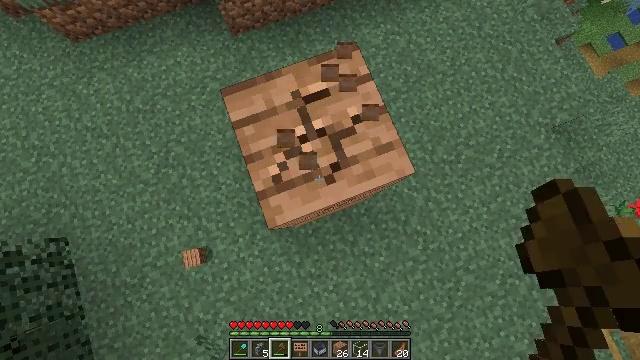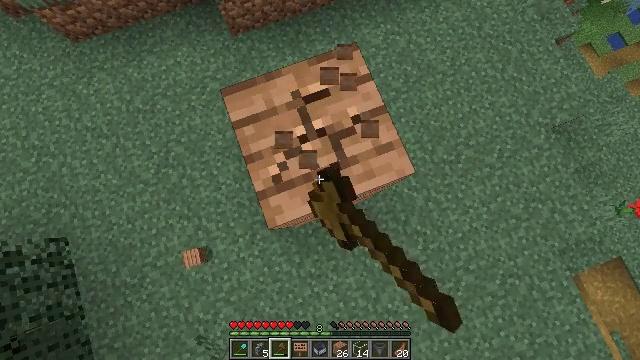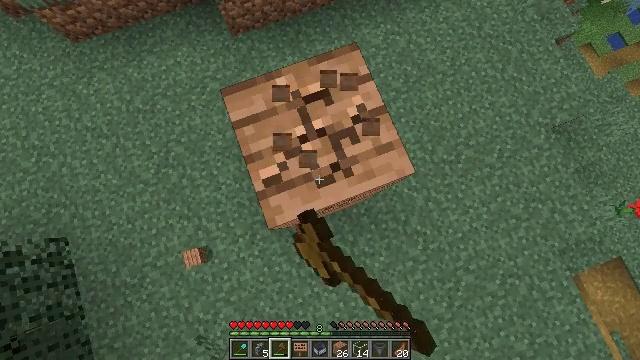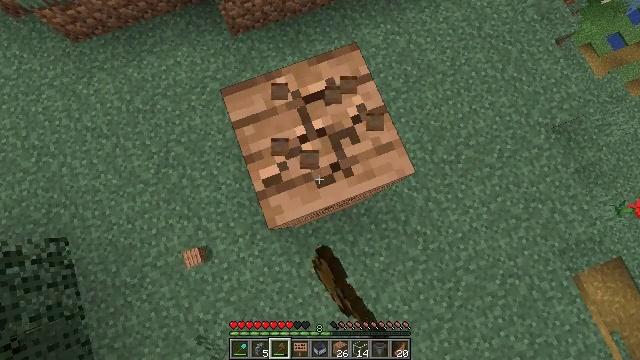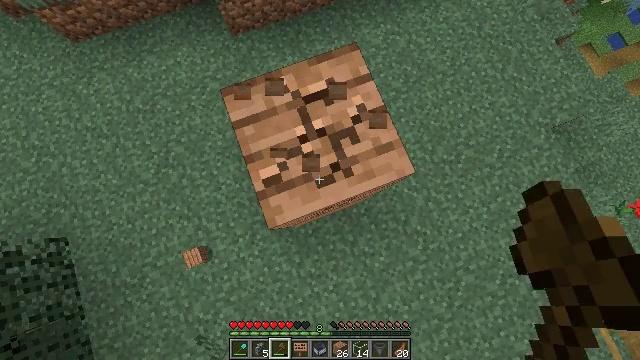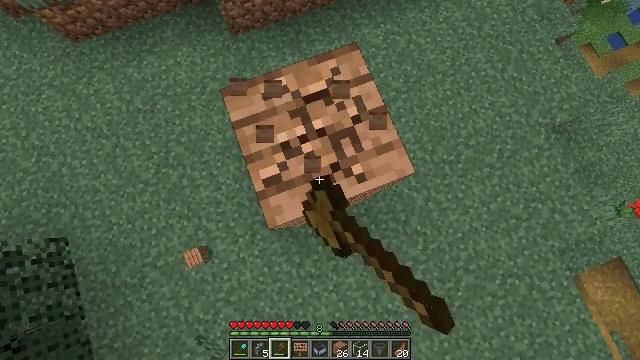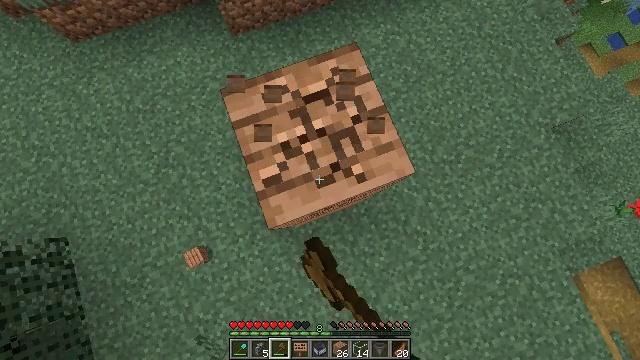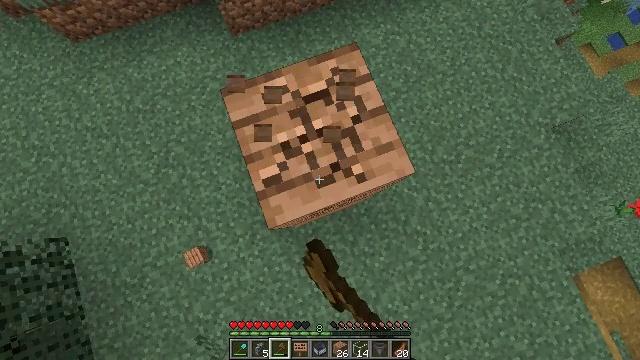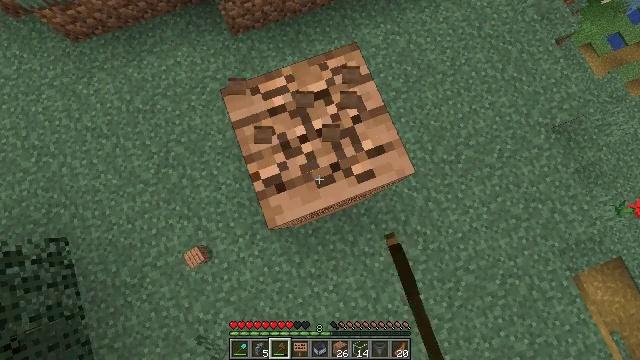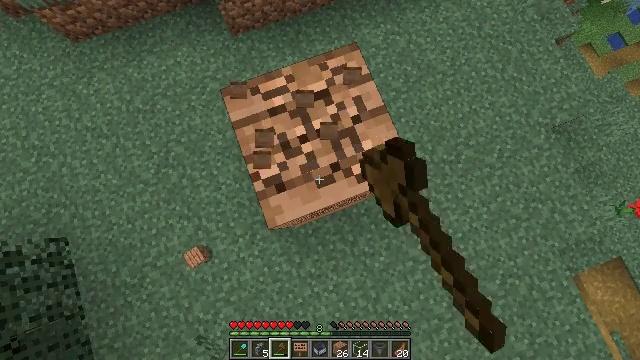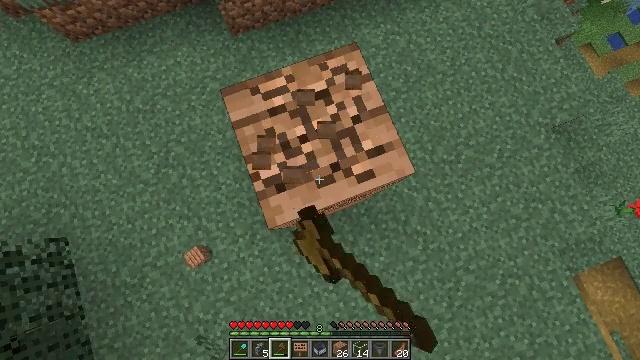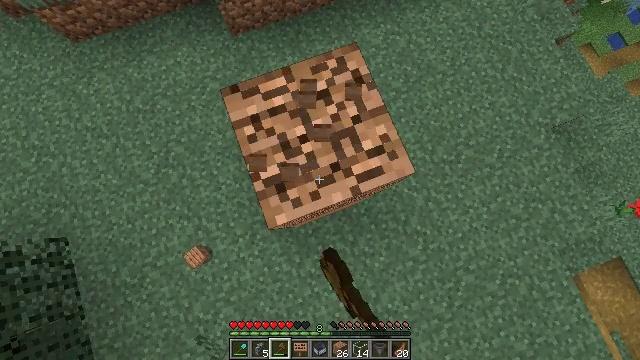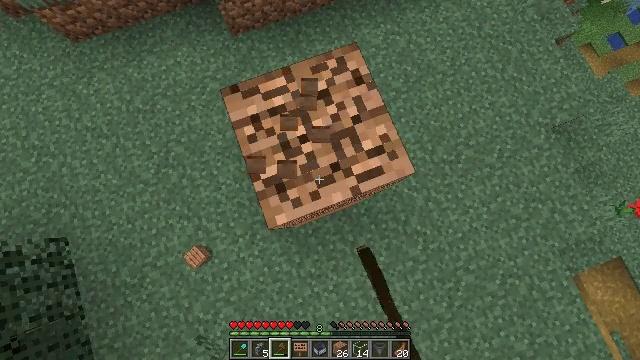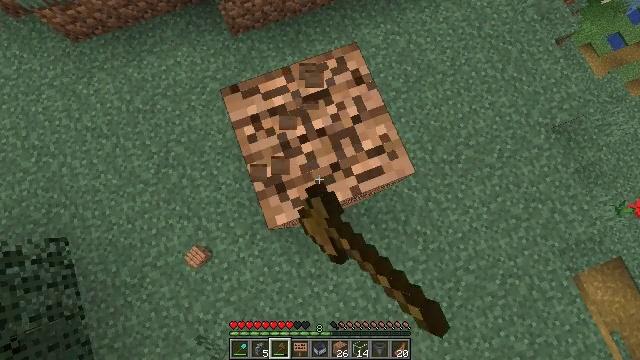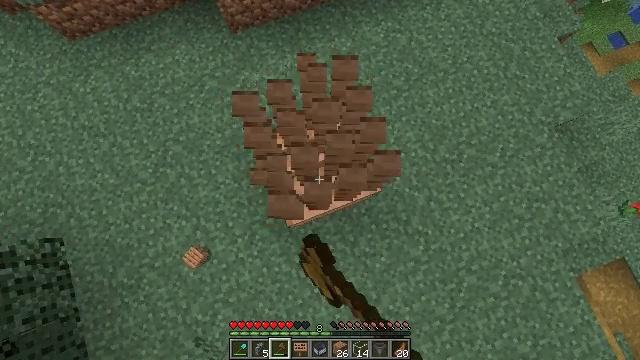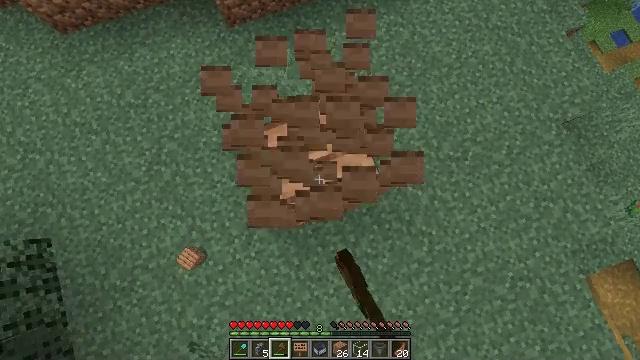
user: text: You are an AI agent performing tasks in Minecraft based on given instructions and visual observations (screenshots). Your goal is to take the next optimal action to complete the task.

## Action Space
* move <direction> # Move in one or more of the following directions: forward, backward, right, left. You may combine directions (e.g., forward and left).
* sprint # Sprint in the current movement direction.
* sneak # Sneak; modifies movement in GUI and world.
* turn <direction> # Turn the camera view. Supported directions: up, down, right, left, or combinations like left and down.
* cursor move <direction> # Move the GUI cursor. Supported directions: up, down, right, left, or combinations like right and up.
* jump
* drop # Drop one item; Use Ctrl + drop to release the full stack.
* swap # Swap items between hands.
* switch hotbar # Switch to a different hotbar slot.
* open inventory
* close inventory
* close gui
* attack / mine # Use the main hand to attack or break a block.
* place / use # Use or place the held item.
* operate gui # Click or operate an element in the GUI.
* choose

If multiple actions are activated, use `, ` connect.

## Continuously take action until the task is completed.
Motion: motion action
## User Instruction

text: Mine jungle planks from a structure.
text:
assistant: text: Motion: attack / mine
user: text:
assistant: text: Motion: attack / mine
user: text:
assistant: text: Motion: attack / mine
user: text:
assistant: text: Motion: attack / mine
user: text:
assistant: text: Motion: attack / mine
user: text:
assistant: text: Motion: attack / mine
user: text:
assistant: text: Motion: attack / mine
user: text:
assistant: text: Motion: attack / mine
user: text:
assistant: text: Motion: attack / mine
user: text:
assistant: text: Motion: attack / mine
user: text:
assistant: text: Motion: attack / mine
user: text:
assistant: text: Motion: attack / mine
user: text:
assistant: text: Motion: attack / mine
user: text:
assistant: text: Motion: attack / mine
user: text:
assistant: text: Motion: attack / mine
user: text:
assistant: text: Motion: attack / mine
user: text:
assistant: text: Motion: attack / mine
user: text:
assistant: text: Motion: attack / mine
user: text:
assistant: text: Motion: attack / mine
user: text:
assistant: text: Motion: attack / mine
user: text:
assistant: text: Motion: attack / mine
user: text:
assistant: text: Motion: attack / mine
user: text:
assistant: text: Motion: attack / mine
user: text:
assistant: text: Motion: attack / mine
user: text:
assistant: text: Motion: attack / mine
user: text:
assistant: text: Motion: attack / mine
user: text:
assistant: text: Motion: attack / mine
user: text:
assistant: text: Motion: attack / mine
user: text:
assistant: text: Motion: attack / mine
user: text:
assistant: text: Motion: attack / mine